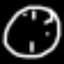
Label: clock